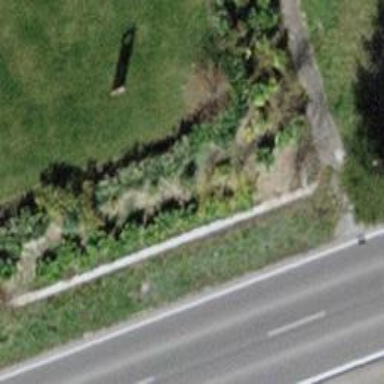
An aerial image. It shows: Hedge acting as barrier.